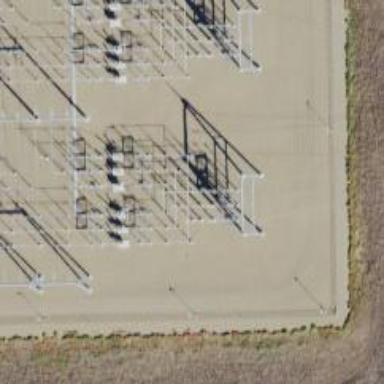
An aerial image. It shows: Switch for power supply.